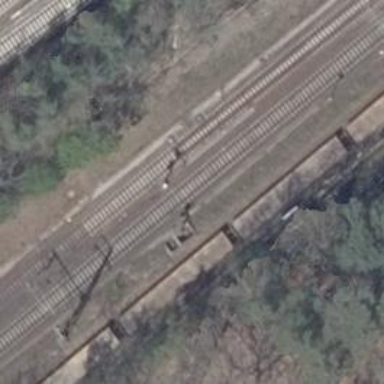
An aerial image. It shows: Railway signal.